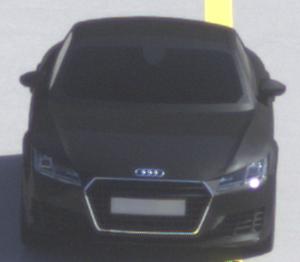
Make: Audi
Model: TT Coupé 1.8 TFSI
Detailed model: TT (8S) Coupé
Model produced from: 2015/08
Model produced until: 2018/06
Doors: 3
Color: black
Road condition: wet road
Daytime: morning or afternoon
Contrast: high contrast